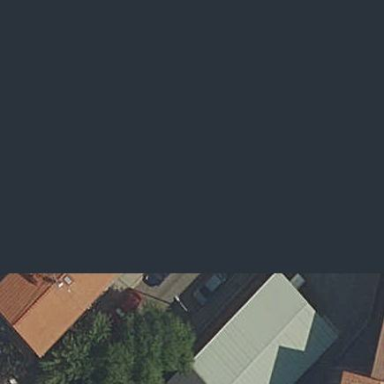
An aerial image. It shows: Hipped roof on apartment building.